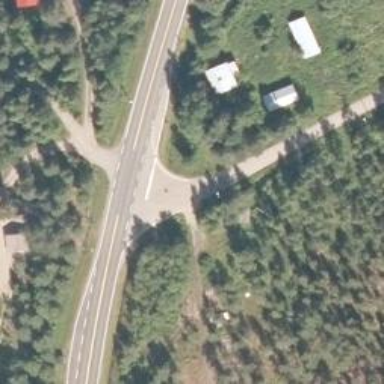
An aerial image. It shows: Stop road.